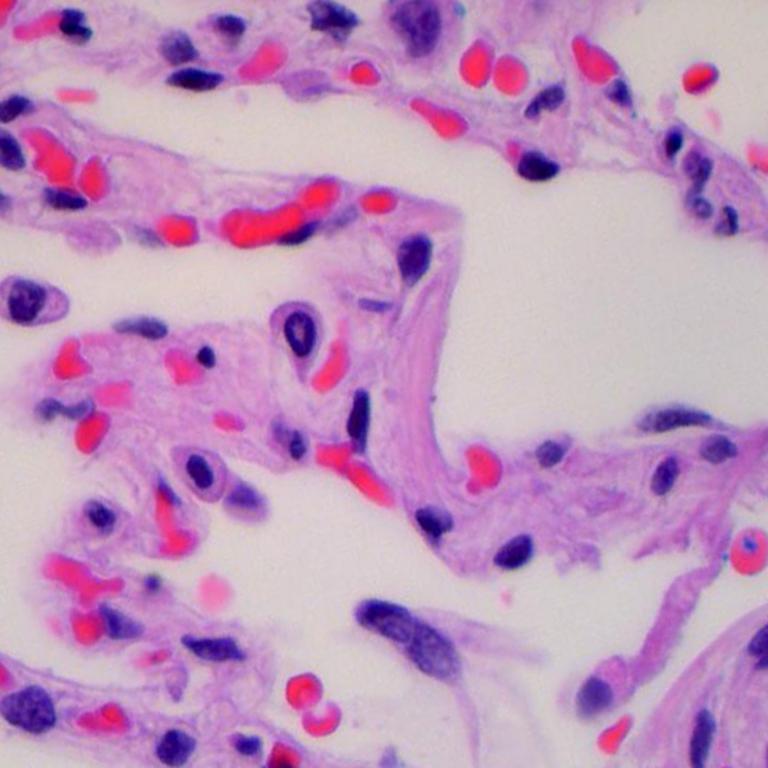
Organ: lung
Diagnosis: benign